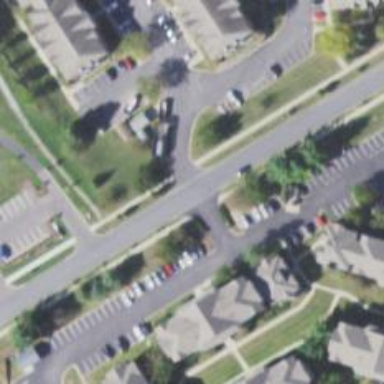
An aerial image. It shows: Residential road with asphalt surface and separate sidewalk.